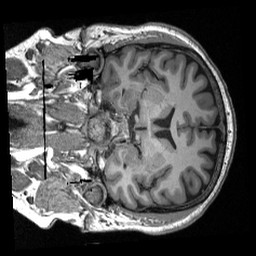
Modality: T1w
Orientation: coronal
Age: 34
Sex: male
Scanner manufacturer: siemens
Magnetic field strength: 3 T
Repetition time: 2.3 s
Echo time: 0.00308 s